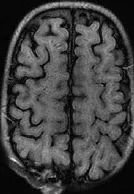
(A-C) T1-weighted images show the hypointense scalp vein with bony defect and venous sac.
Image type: radiology (mri)